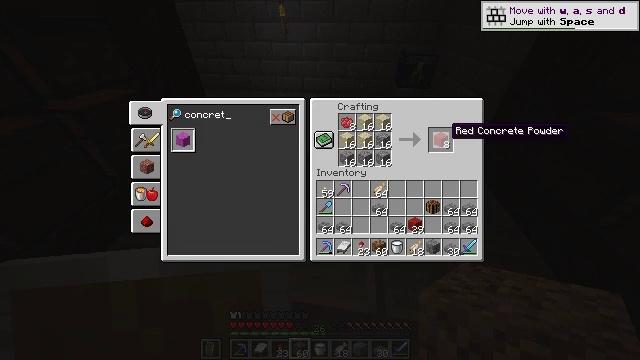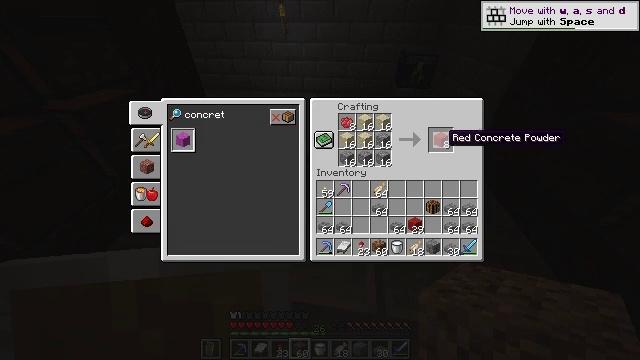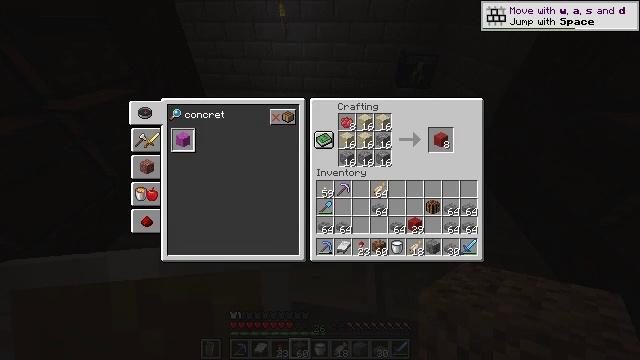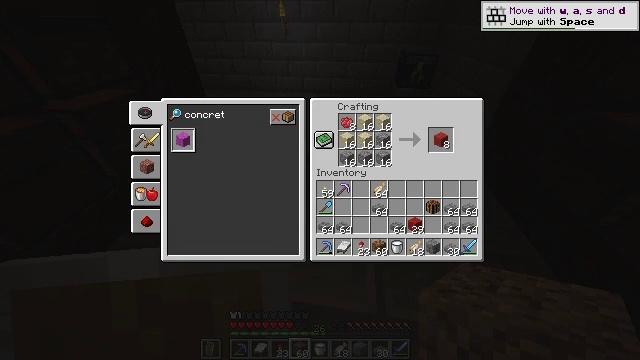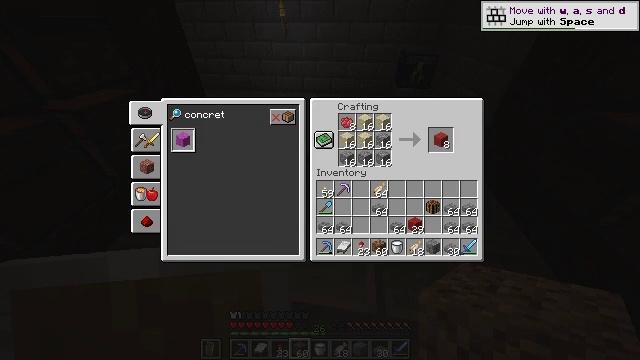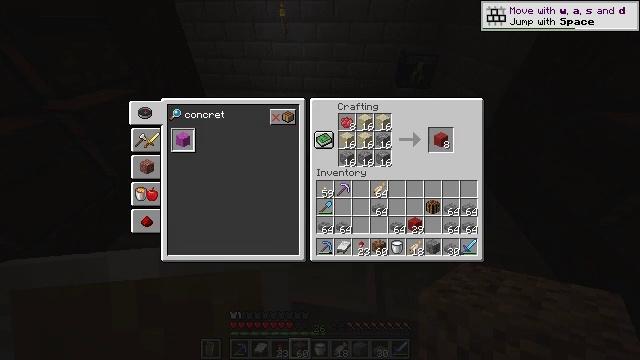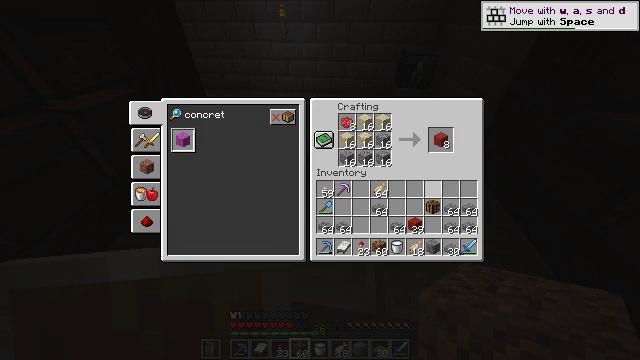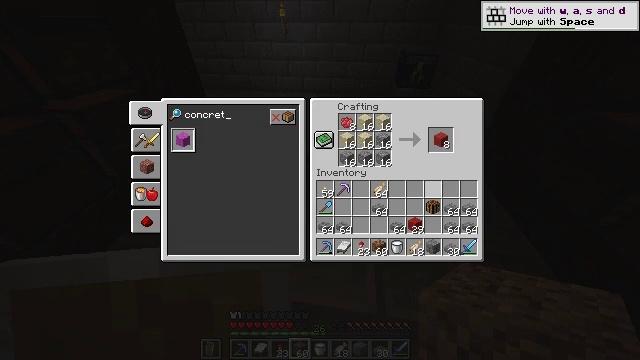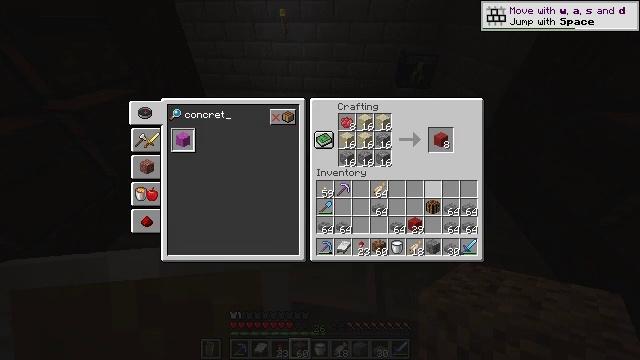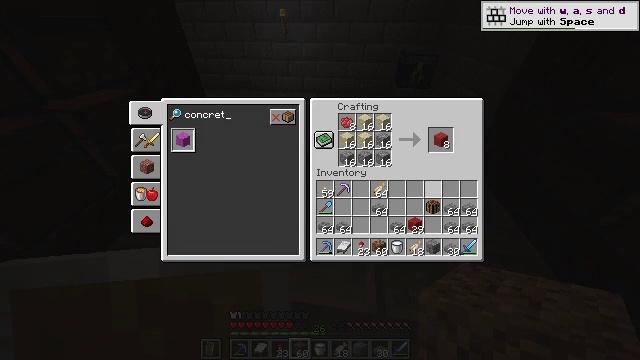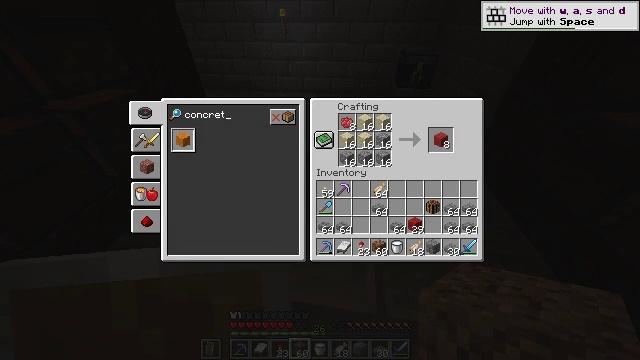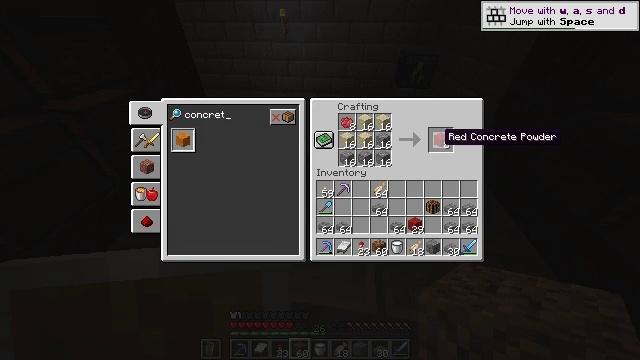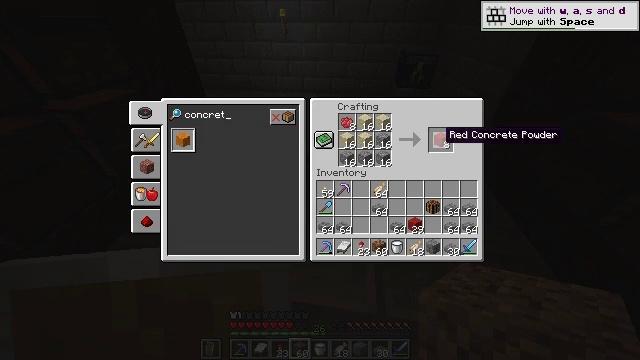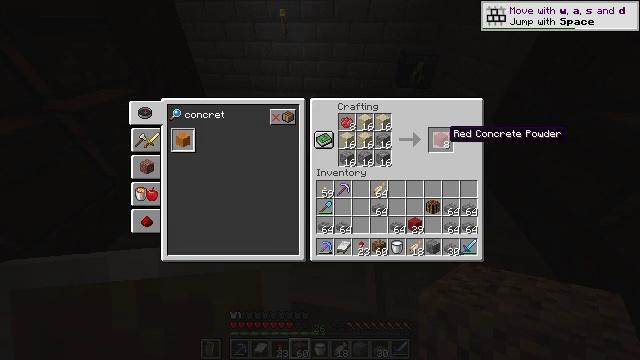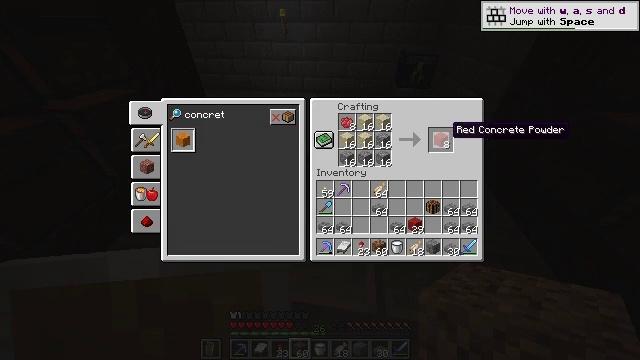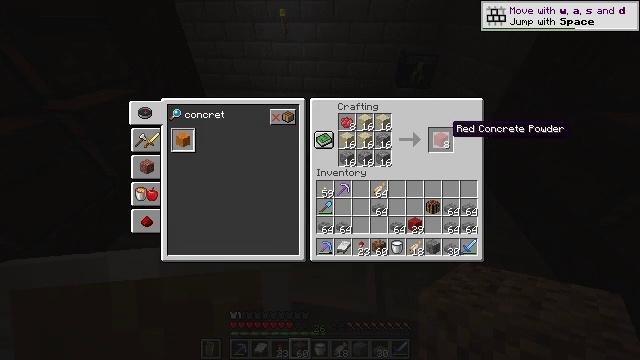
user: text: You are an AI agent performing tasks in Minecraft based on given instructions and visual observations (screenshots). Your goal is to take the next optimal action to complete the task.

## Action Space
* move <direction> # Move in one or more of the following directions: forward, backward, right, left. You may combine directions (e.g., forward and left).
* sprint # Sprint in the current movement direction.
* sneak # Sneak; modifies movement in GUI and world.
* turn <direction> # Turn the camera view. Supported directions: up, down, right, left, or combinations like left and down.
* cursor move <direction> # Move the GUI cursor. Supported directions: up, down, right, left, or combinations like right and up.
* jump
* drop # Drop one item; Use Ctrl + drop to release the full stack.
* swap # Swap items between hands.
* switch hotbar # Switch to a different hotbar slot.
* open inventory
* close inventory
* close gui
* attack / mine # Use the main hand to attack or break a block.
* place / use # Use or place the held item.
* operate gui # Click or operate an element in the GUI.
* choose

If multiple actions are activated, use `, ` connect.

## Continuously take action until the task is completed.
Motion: motion action
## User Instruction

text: Obtain red concrete powder using red dye, sand, and gravel.
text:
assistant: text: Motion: cursor move down
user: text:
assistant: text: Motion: cursor move down
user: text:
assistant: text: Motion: no_op
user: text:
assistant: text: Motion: cursor move down
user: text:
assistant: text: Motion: no_op
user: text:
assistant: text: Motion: no_op
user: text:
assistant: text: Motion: no_op
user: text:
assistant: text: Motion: no_op
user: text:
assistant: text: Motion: no_op
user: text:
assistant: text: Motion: cursor move up
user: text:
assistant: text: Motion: cursor move up
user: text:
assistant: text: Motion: no_op
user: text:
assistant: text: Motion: no_op
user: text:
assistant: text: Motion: no_op
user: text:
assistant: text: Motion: no_op
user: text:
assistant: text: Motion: no_op
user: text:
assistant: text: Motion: no_op
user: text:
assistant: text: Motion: no_op
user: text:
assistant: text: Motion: no_op
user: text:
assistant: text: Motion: operate gui
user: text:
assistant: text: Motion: operate gui
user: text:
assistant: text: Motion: no_op
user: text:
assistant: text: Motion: cursor move down
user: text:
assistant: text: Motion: cursor move down
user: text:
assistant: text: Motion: cursor move down
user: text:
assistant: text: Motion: no_op
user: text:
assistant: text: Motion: no_op
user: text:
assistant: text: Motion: no_op
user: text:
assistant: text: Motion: no_op
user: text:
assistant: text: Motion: no_op